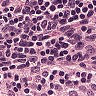
Metastatic tissue present: no